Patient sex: M
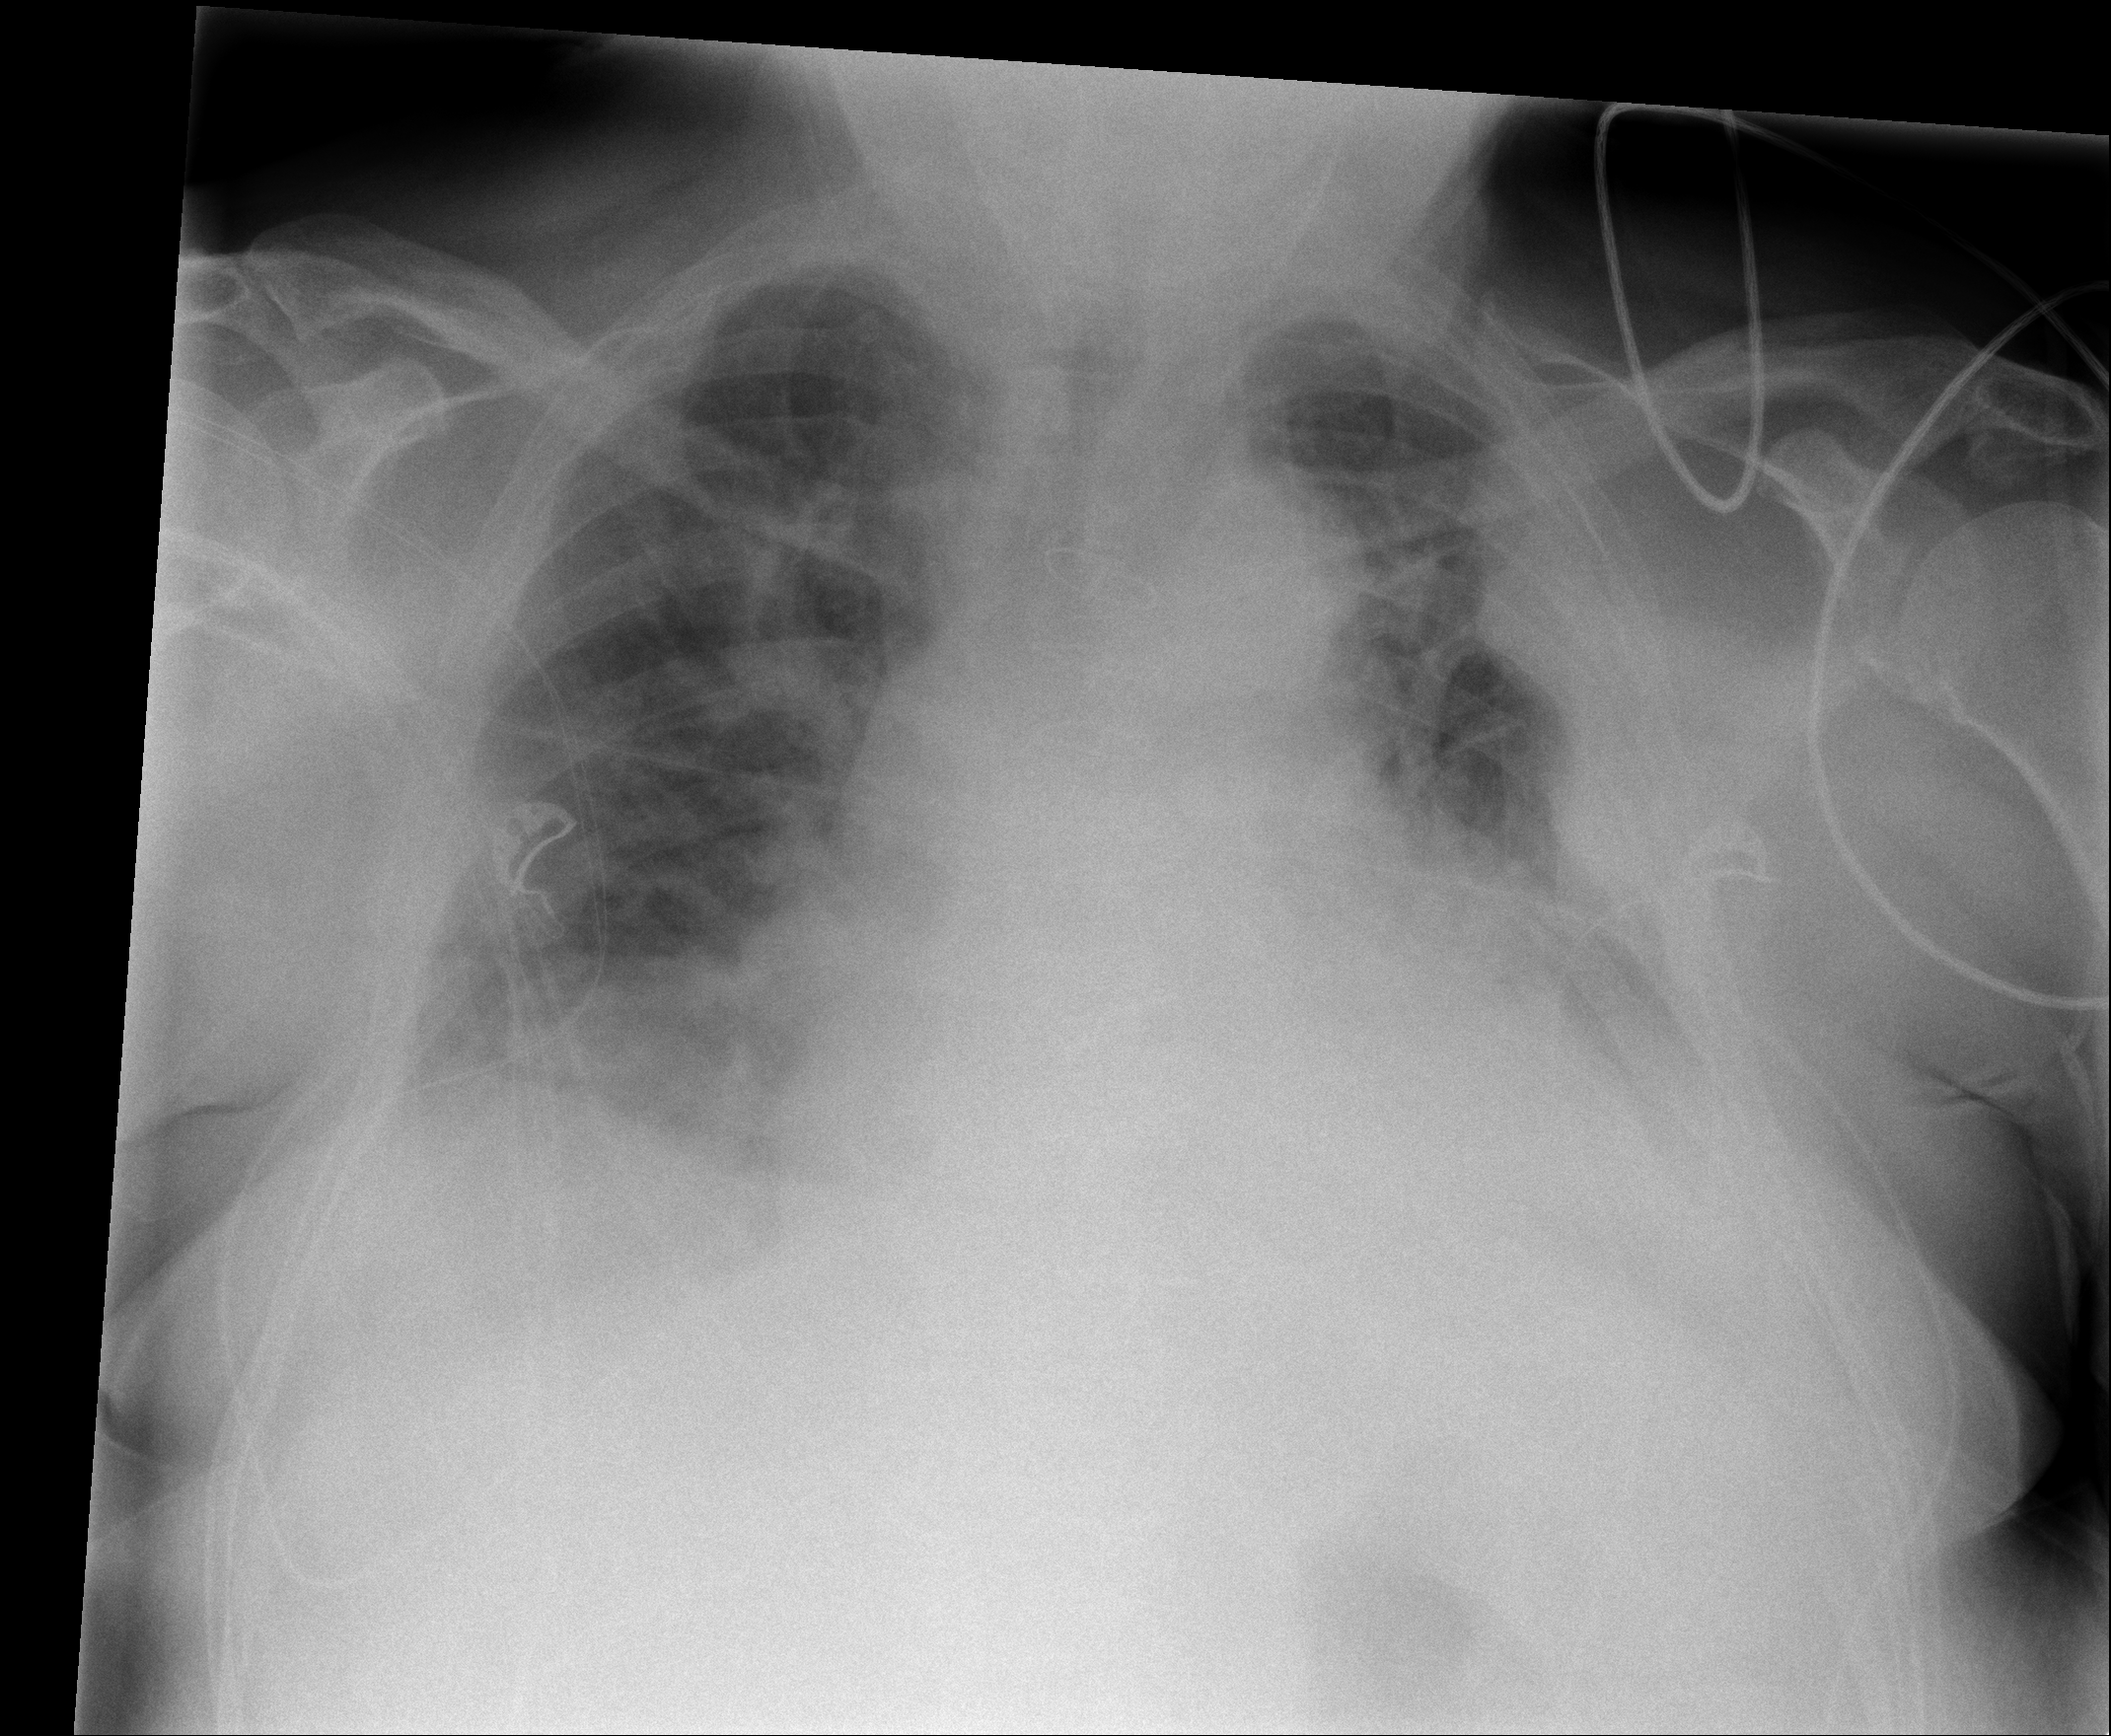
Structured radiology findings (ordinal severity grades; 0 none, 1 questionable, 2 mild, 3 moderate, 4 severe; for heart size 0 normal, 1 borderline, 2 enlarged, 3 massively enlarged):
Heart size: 2
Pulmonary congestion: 3
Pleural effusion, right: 3
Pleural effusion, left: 2
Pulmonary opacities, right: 2
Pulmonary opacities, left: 2
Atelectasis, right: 3
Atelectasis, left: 2